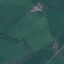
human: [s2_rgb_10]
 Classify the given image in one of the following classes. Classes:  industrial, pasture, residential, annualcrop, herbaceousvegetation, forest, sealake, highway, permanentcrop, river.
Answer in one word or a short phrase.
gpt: Pasture